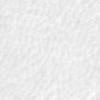
Label: no_change